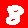
Digit: 8